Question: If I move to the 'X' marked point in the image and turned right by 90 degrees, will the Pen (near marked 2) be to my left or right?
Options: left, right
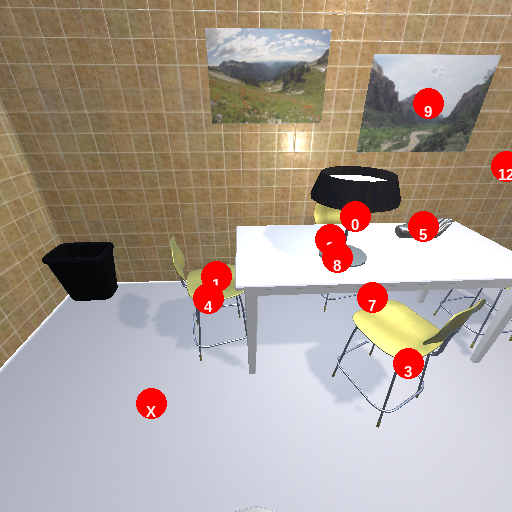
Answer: left